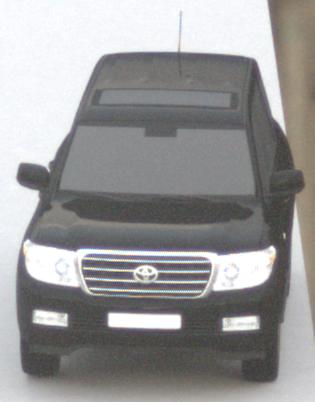
Make: Toyota
Model: Land Cruiser V8 4.7
Detailed model: Land Cruiser V8 (J20)
Model produced from: 2008/03
Model produced until: 2009/11
Doors: 5
Color: black
Road condition: dry road
Daytime: sunrise or sunset
Contrast: low contrast